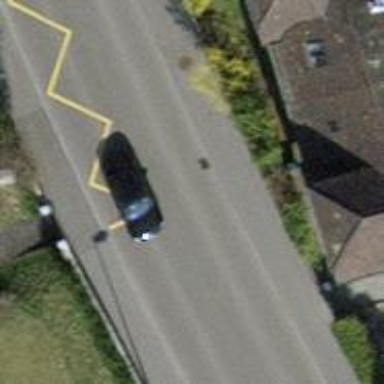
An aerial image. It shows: Bus stop with designated stop position for public transport.